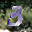
Label: 3